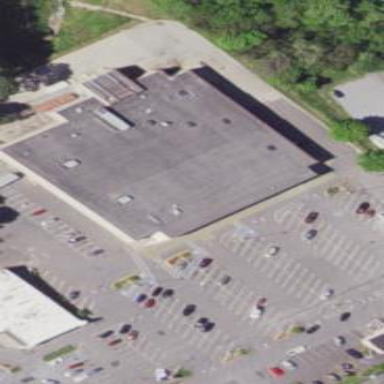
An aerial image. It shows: Retail building.